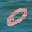
Label: 0